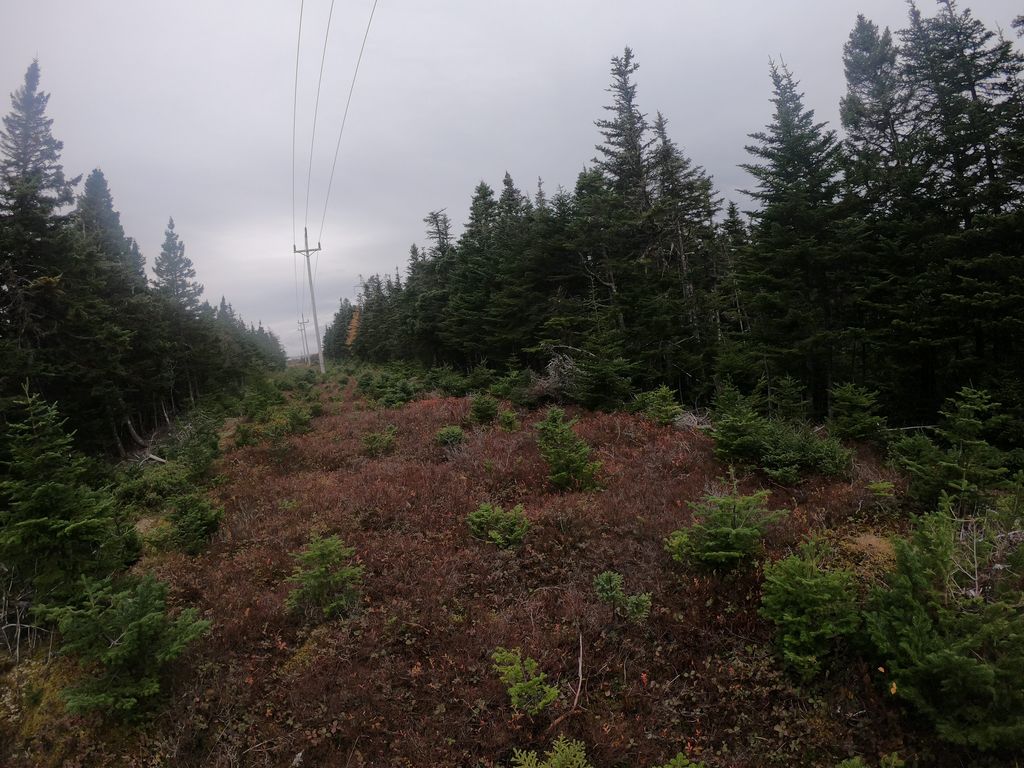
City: st_johns